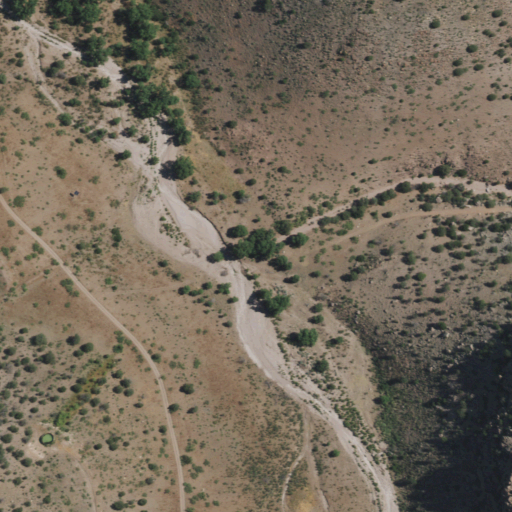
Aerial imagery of valley in New Mexico named Wolf Canyon containing shrub and grassland